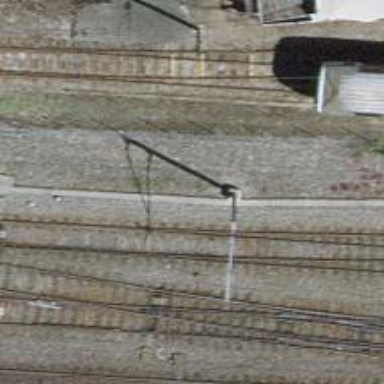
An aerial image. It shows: Railway switch.